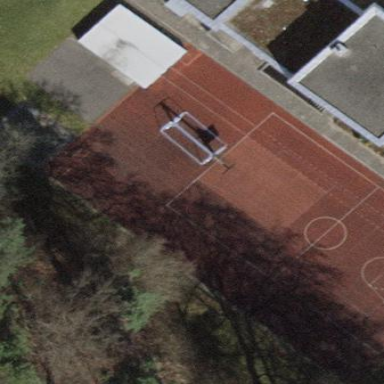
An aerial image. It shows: Athletic track located in leisure land area.